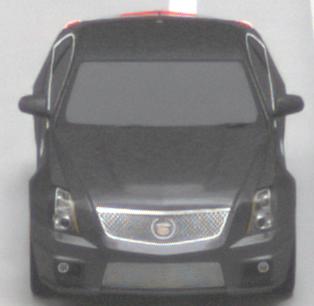
Make: Cadillac
Model: CTS-V
Detailed model: CTS-V (II) Limousine
Model produced from: 2008/11
Model produced until: 2010/12
Doors: 4
Color: gray
Road condition: dry road
Daytime: midday
Contrast: medium contrast